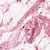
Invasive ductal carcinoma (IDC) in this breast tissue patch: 0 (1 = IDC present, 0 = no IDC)